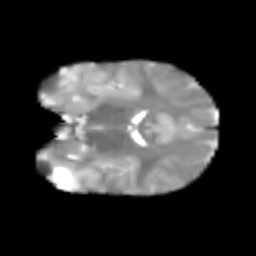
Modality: T2w
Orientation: coronal
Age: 7
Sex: male
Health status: healthy